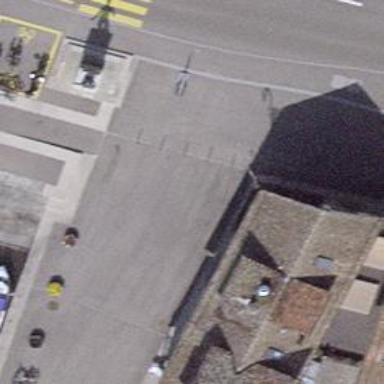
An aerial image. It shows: Bollard barrier.